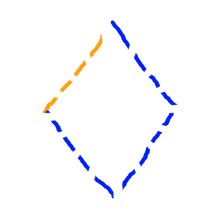
Shape: rhombus